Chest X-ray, PA view. Patient: 55 years old, sex F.
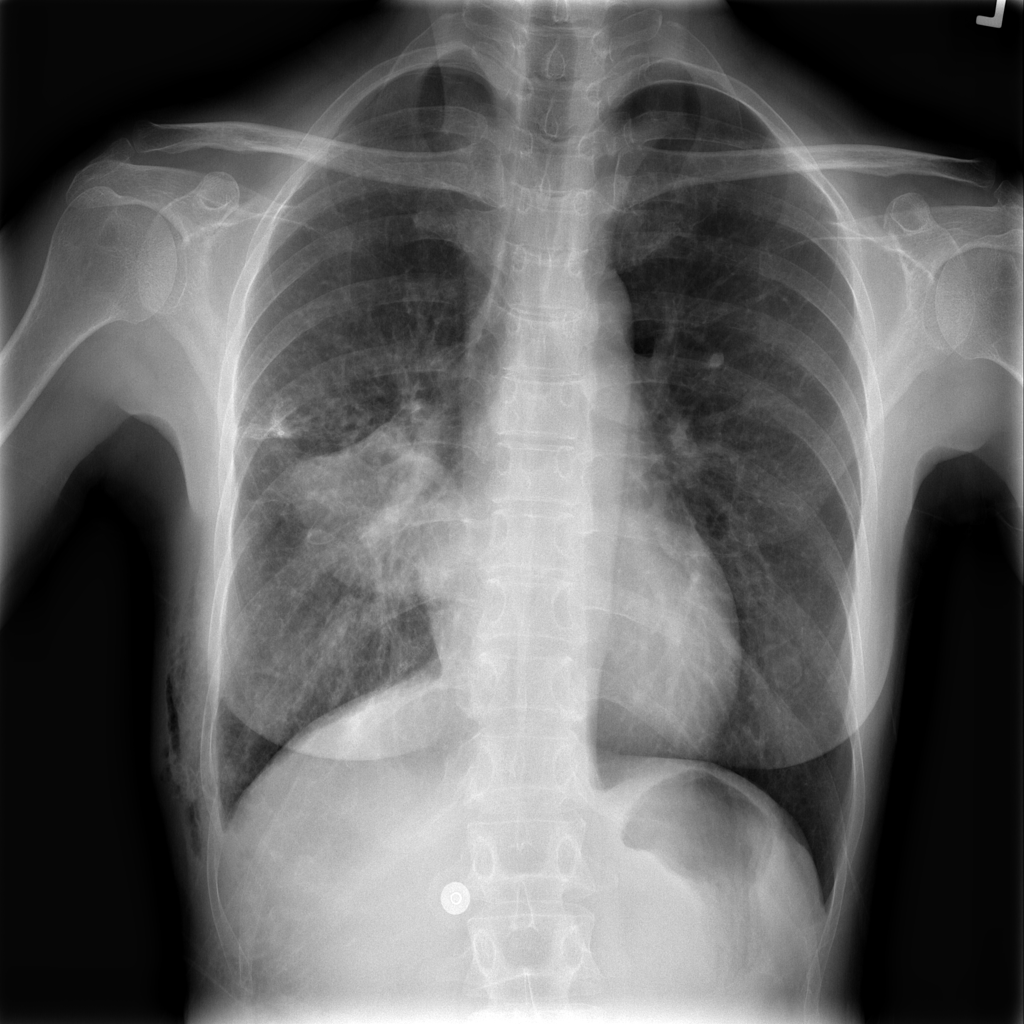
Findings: Atelectasis, Consolidation, Emphysema, Mass, Pneumothorax